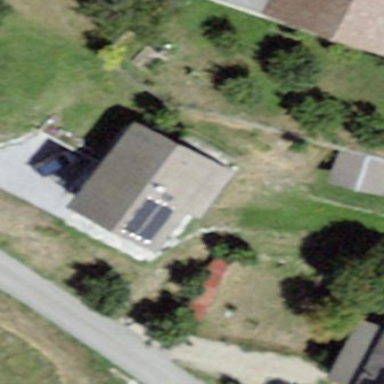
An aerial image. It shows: Detached building with gabled roof.